Question: I am trying to add some icons to a bootstrap dropdown menu ( see fiddle below )
as you can see the icon gets added, but it pushes the men u item to the right and that menu item is not aligned with the other items anymore.
What is the appropriate way to do this ?

<URL>
'''
<div class="pull-left">
<div class="pull-right">
<div class="btn-group">
<a class="btn btn-mini dropdown-toggle" data-toggle="dropdown" href="#">
<span>Actions</span>
<span class="caret"></span>
</a>
<ul class="dropdown-menu">
<li><a href="#"><i class="icon-ok"></i>Item 1</a></li>
<li><a href="#">Item 2</a></li>
<li><a href="#">Item 3</a></li>
<li class="divider"></li>
<li><a href="#">Item 4</a></li>
<li><a href="#">Item 5</a></li>
</ul>
</div>
</div>
'''
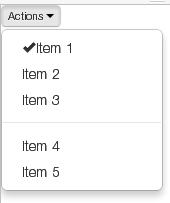
Answer: This will work. Unfortunately it seems that you need to use '!important' on the background-image which is usually best to try to avoid. Note, nth-of-type is not supported in some older browsers.
'''
@import url('http://twitter.github.com/bootstrap/assets/css/bootstrap.css');
.container {
margin-top: 10px;
}
/* First Menu Item */
.dropdown-menu li:nth-of-type(1) {
background-image: url("http://files.softicons.com/download/application-icons/32x32-free-design-icons-by-aha-soft/png/32/Color%20test.png") !important;
background-repeat: no-repeat;
background-size: 16px 16px;
background-position: 3px 5px;
padding-left: 5px;
}
/* Second Menu Item */
.dropdown-menu li:nth-of-type(2) {
background-image: url("http://files.softicons.com/download/application-icons/32x32-free-design-icons-by-aha-soft/png/32/Color%20test.png") !important;
background-repeat: no-repeat;
background-size: 16px 16px;
background-position: 3px 5px;
padding-left: 5px;
}
'''
JS Fiddle: <URL>
EDIT: Ok, after a little clarification it turns out you don't want the text shifting over at all. Here is a similar example with no padding on the left and a class called 'ok' that you can apply to different menu items to add the checkbox (or whatever your icon might be):
'''
li.ok {
background-image: url("http://files.softicons.com/download/application-icons/32x32-free-design-icons-by-aha-soft/png/32/Color%20test.png") !important;
background-repeat: no-repeat;
background-size: 16px 16px;
background-position: 3px 5px;
}
'''
JS Fiddle: <URL>